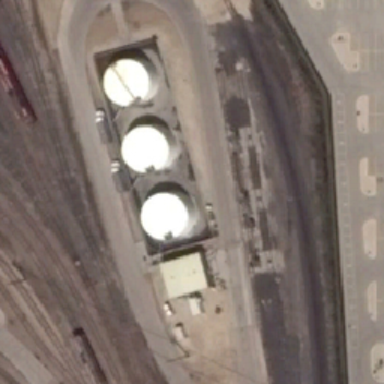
There are three large storage tanks .